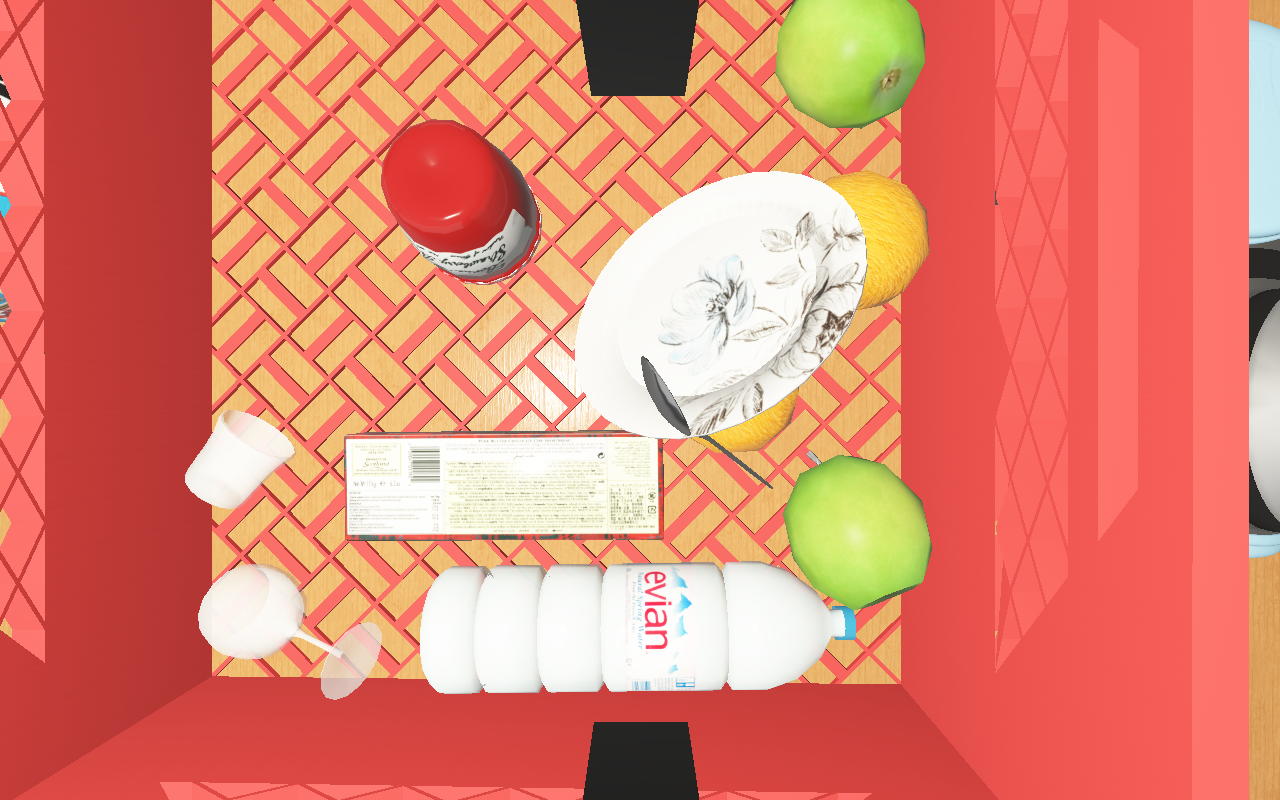
Objects in the scene:
carafe
water bottle
apple
apple
orange
orange
glass
wineglass
jam jar
cereal box
biscuit box